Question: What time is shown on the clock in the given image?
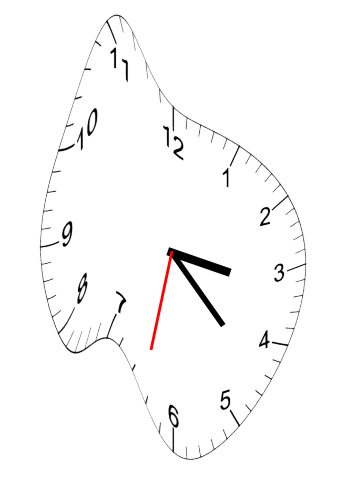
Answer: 03:22:32